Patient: sex F, age 77
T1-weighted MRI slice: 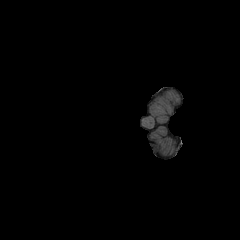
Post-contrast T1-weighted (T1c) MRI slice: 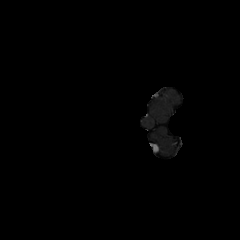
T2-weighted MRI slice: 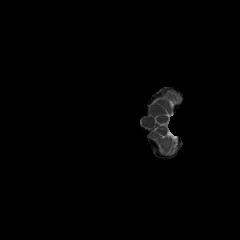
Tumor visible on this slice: no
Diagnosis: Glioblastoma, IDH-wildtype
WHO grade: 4